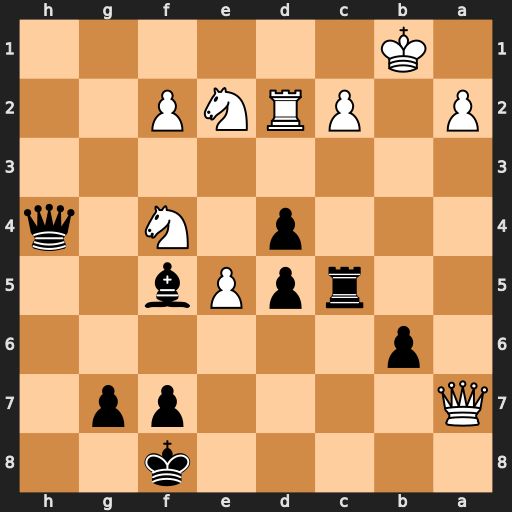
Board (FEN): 5k2/Q4pp1/1p6/2rpPb2/3p1N1q/8/P1PRNP2/1K6
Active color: b
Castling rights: -
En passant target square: -
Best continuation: Qh1+ Kb2 Rb5+ Ka3 Ra5+ Qxa5 bxa5